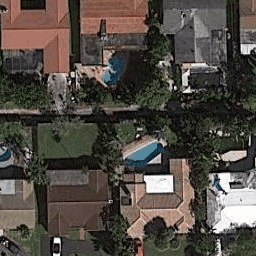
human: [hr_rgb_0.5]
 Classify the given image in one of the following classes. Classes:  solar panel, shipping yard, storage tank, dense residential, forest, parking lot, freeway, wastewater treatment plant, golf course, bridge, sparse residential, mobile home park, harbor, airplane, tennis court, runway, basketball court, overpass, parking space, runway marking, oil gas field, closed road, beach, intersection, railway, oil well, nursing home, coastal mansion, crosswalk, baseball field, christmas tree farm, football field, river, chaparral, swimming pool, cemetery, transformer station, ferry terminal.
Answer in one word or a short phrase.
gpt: coastal mansion